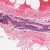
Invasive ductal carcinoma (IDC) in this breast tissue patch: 0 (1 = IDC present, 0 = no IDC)